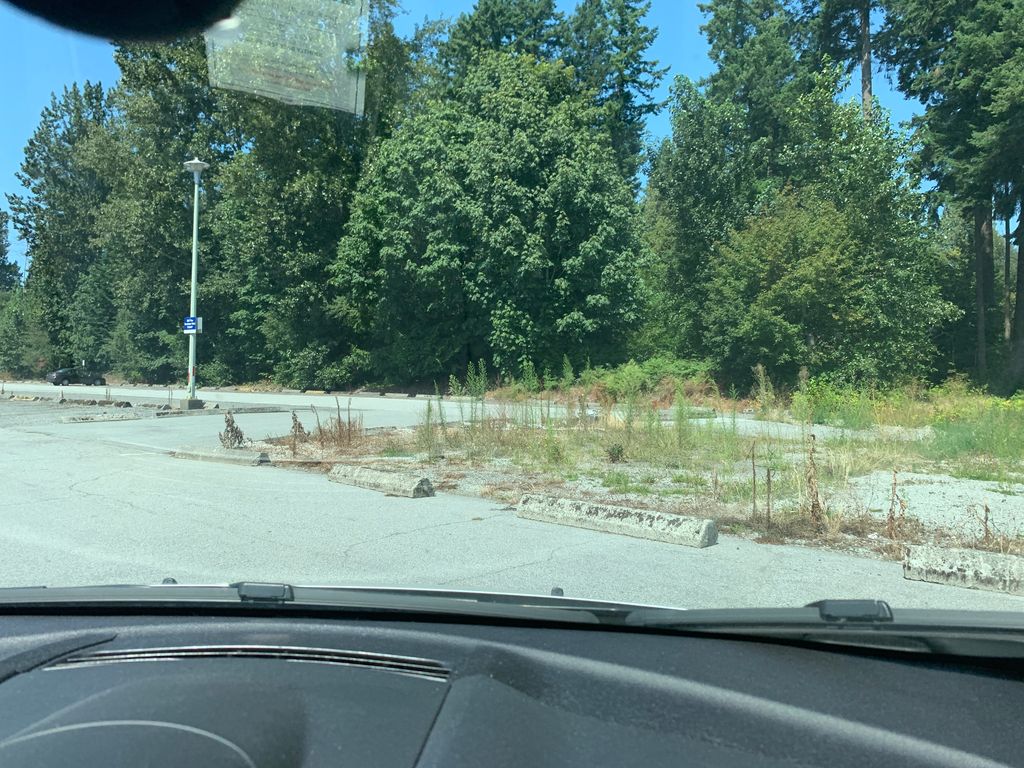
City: vancouver